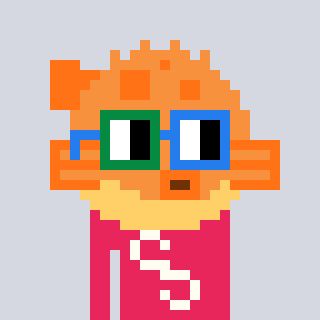
a pixel art character with square green and blue glasses, a pufferfish-shaped head and a redpinkish-colored body on a cool background